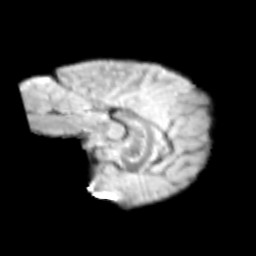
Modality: T2w
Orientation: sagittal
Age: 13
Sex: female
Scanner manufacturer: siemens
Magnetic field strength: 3 T
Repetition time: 3.8 s
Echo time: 0.07 s